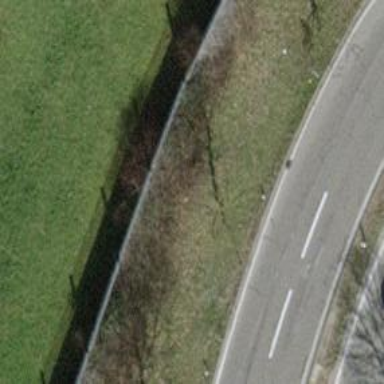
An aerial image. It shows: Noise barrier wall.